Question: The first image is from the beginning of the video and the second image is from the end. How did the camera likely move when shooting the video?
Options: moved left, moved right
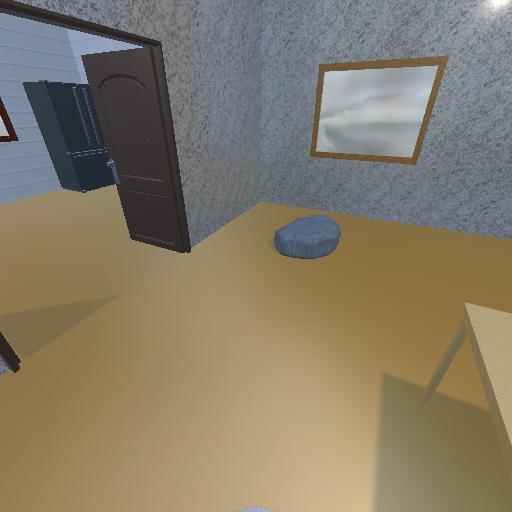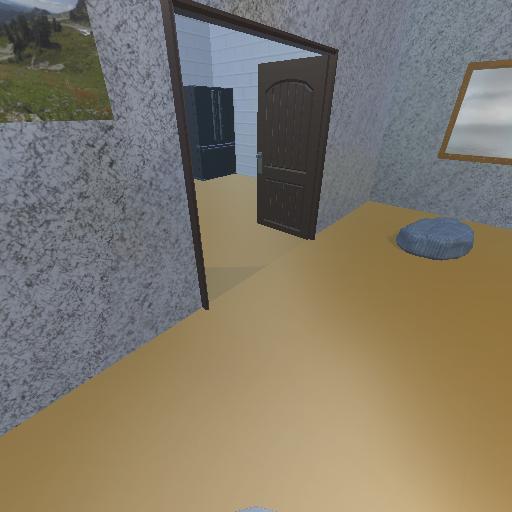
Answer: moved left